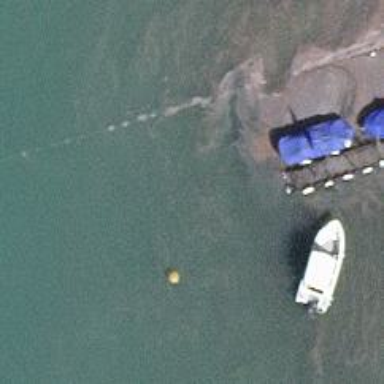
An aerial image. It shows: Man-made buoy.